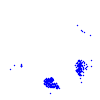
Particle: electron